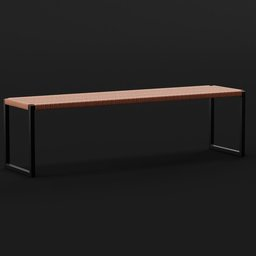
Label: furniture